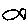
Label: fish